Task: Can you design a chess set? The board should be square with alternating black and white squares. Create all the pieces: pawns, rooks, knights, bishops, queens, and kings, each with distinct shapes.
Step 1214:
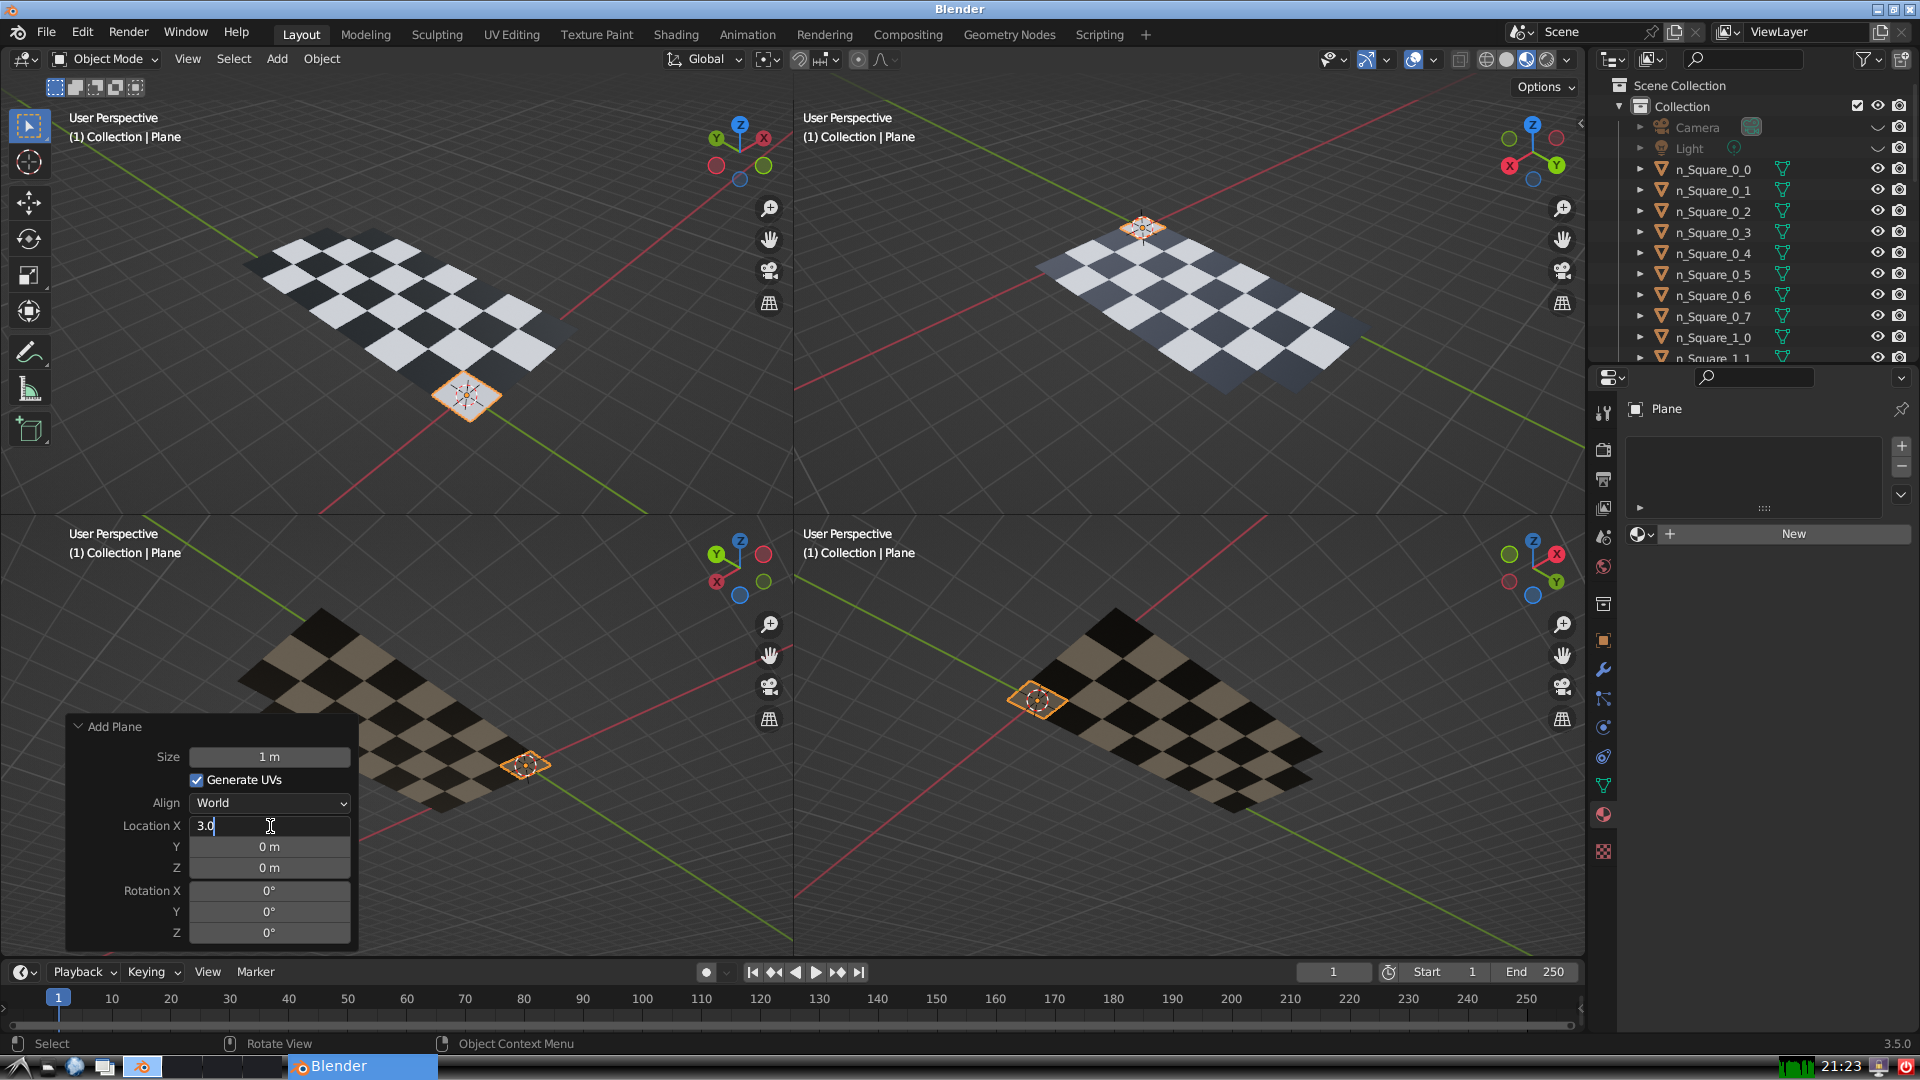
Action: {"key_press": ['Return']}